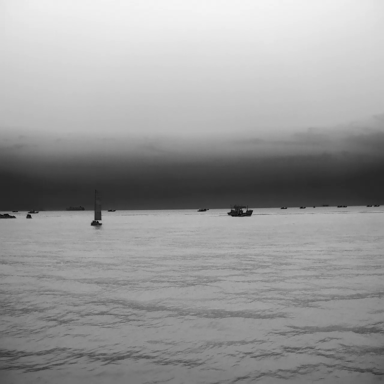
There are ten bulk_carriers in the infrared image.